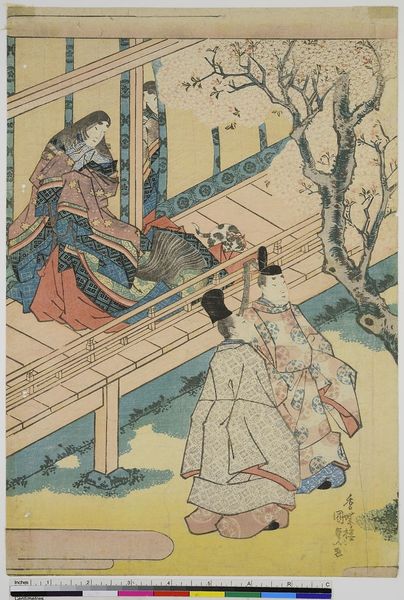
Künstler: Utagawa Kunisada
Standort: Hamburg
Institution: Museum für Kunst und Gewerbe Hamburg
Schlagwörter: baum, strauch, brücke, holzschnitt, schriftzeichen, katze, loggia, veranda, asien, druckgraphik, druckgrafik, asiatisch, zeit, kirschbaum, farbholzschnitt, massstab, kirschblüte, edo, reproduktionen, druckerzeugnisse, bäume, sträucher, ukiyo, inches